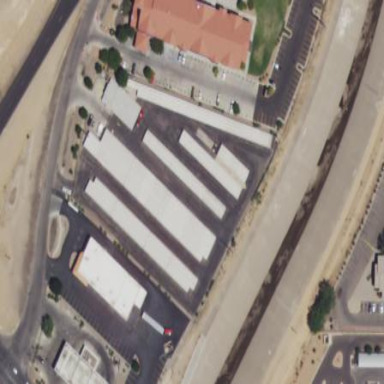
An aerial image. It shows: Group of garages.